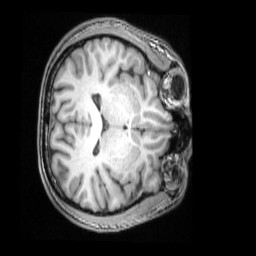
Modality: T1w
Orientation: axial
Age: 36
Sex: male
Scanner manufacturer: siemens
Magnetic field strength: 3 T
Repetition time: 2 s
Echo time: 0.00339 s